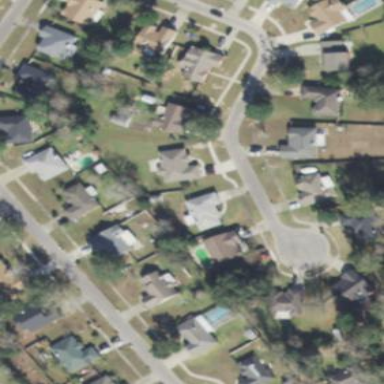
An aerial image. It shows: Residential area composed of single-family homes.